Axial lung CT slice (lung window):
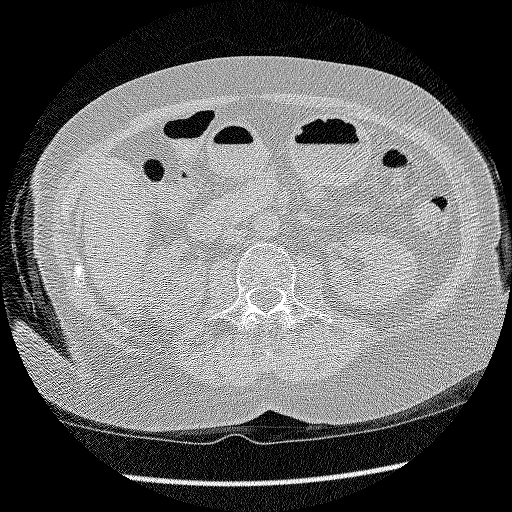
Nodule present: no